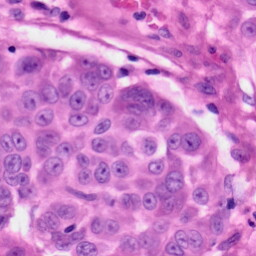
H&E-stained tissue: Skin